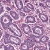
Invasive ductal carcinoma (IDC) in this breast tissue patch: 1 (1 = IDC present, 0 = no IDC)